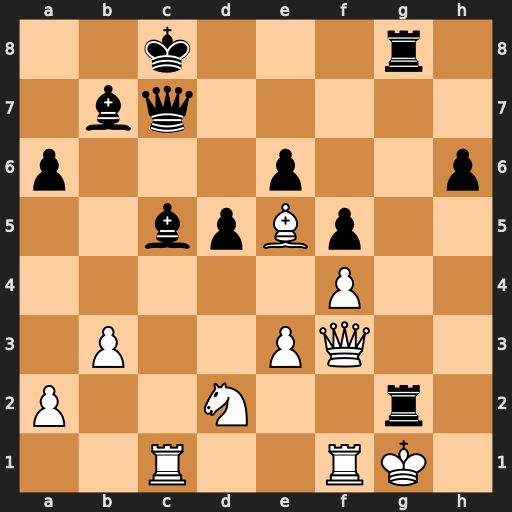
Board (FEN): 2k3r1/1bq5/p3p2p/2bpBp2/5P2/1P2PQ2/P2N2r1/2R2RK1
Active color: w
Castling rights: -
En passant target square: -
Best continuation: Qxg2 Rxg2+ Kxg2